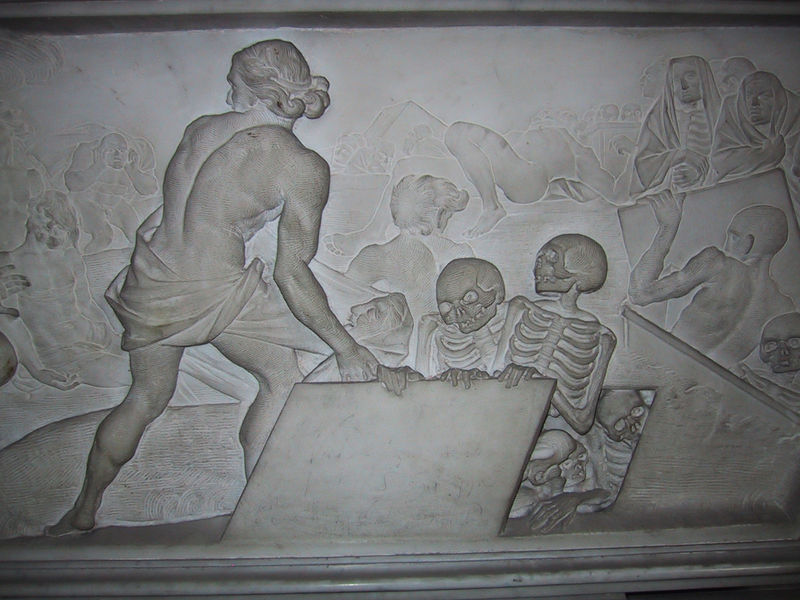
Titel: Sarkophag des Girolamo Raimondi
Künstler: Nicolas Sale
Standort: Rom, S. Pietro in Montorio, Capella Raimondi (EU - I - Latium)
Schlagwörter: nackt, frau, marmor, rücken, tuch, tod, beine, relief, zuschauer, platte, memento mori, rückenakt, tote, friedhof, skelett, grab, jüngstes gericht, gräber, auferstehung, skelette, grabplatte, steinplatte, lebende